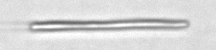
Label: fiber